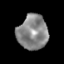
Tissue: skin
Cell type: Epithelial cells
Senescence score: 0.1871
Nuclear area (px): 1024
Mean DAPI intensity: 135.216